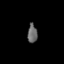
Tissue: lung
Cell type: Epithelial cells
Senescence score: 0.1786
Nuclear area (px): 177
Mean DAPI intensity: 102.977